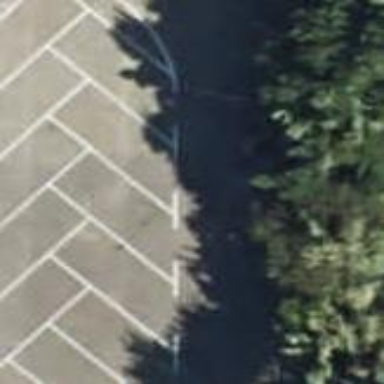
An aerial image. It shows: Parking area.